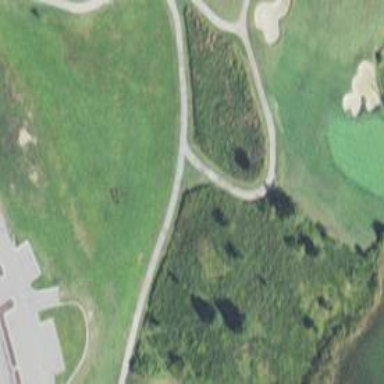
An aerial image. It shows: Service road designated as golf cart path.